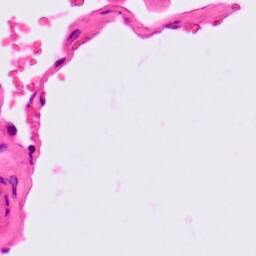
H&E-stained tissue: Lung